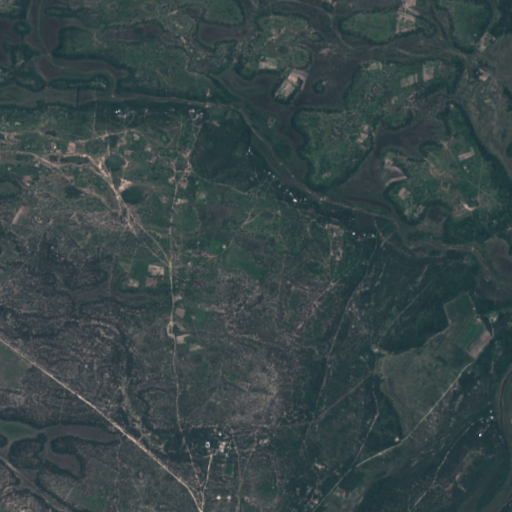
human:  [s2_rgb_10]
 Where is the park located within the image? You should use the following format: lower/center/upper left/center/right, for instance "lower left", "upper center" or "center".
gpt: The park is located in the lower left of the image.
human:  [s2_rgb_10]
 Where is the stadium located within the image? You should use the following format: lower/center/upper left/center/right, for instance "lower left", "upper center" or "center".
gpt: The stadium is located in the lower center of the image.
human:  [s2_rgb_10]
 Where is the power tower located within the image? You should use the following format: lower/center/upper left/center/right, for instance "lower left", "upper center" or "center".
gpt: There is no power tower in the image.